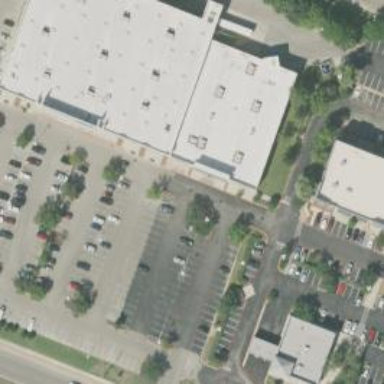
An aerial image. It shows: Retail building.